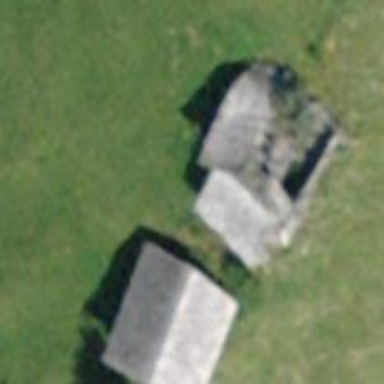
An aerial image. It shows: Barn.